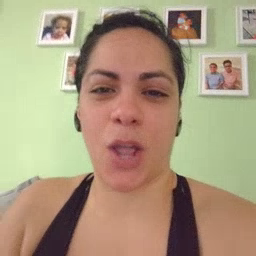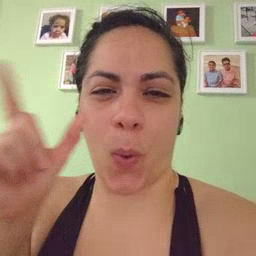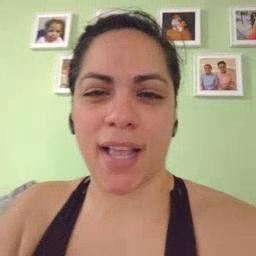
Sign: wake